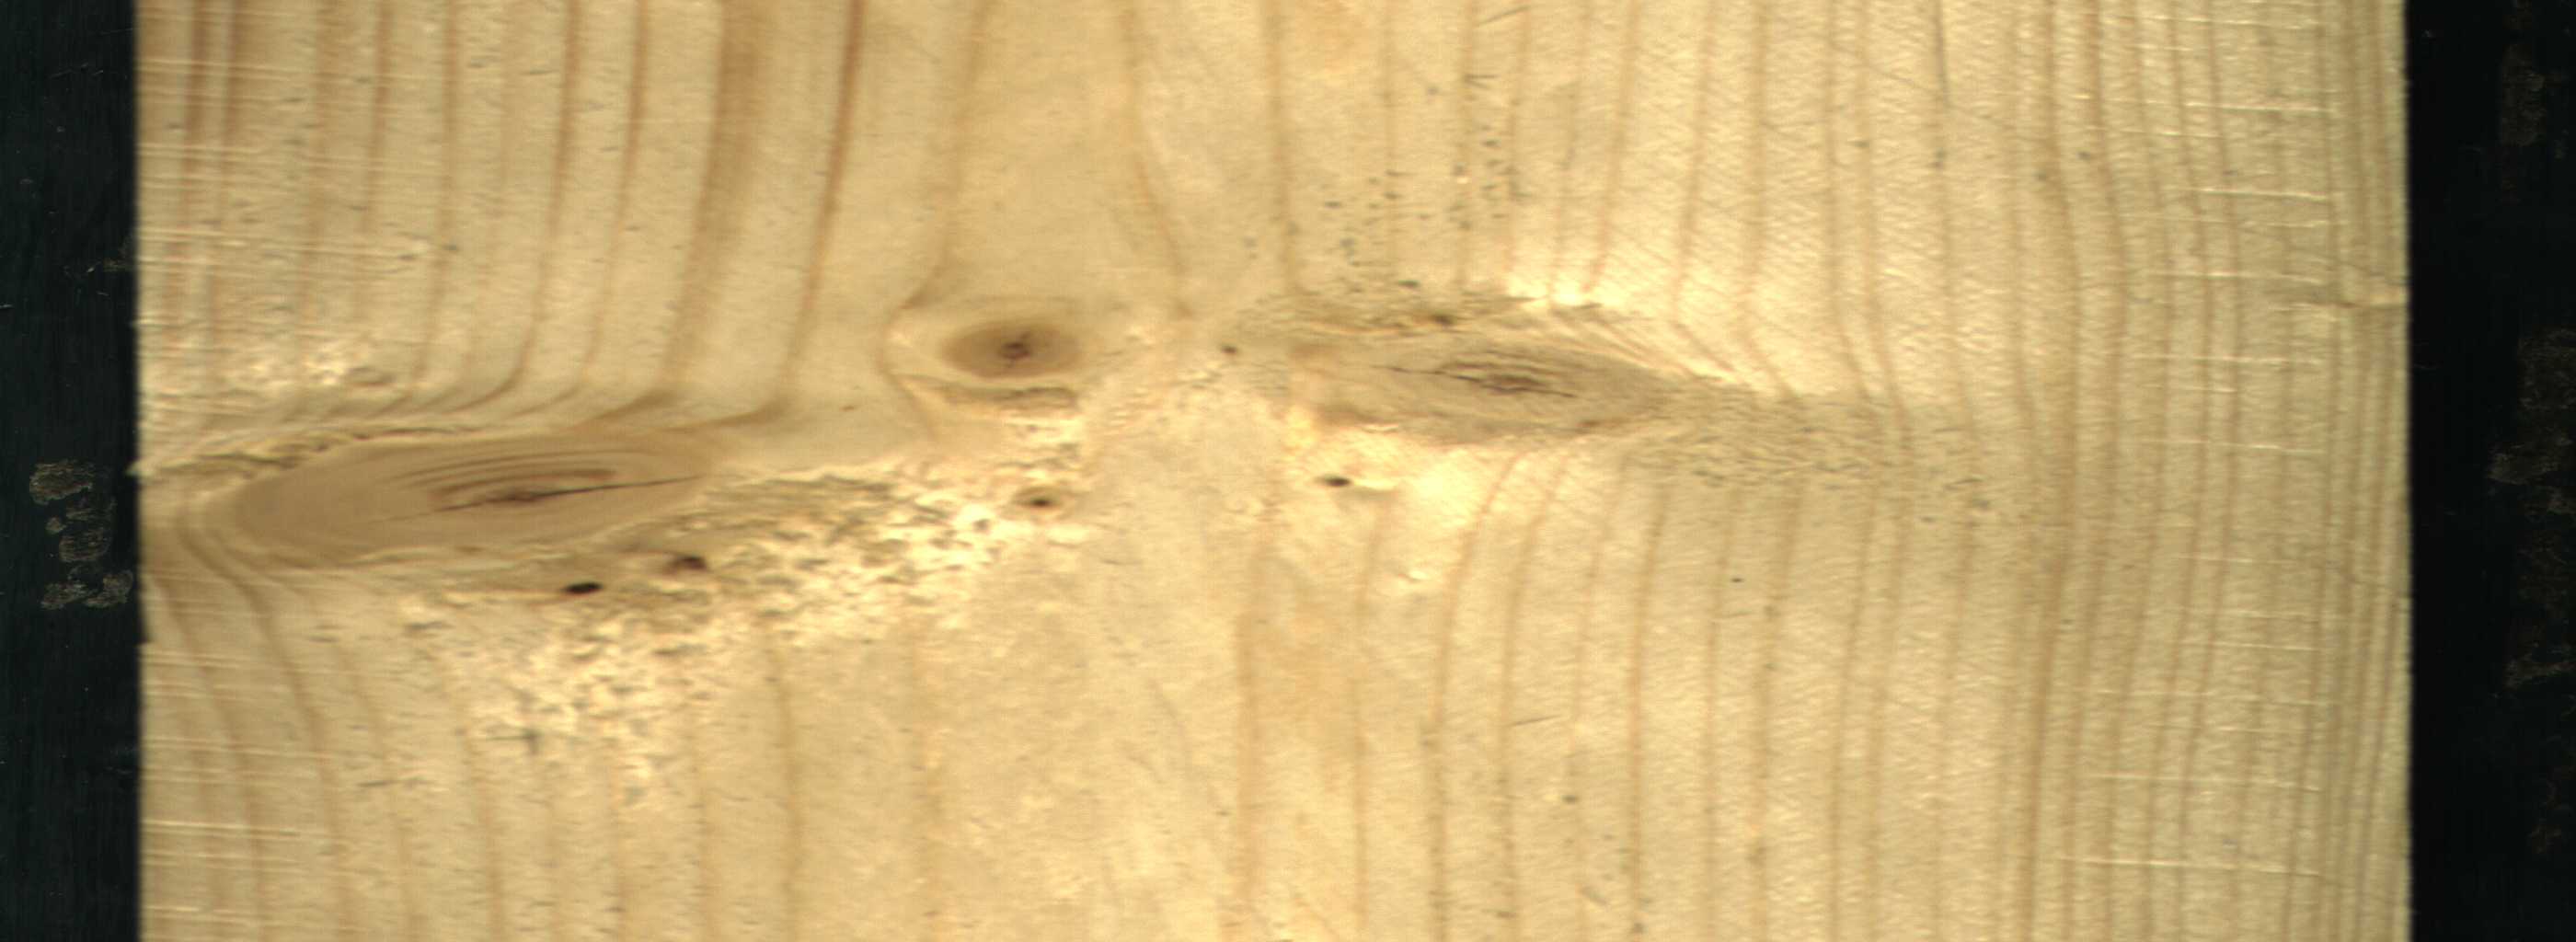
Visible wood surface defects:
knot_with_crack
knot_with_crack
Dead_Knot
Live_Knot
Live_Knot
Live_Knot
Live_Knot